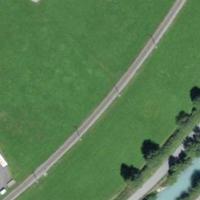
EUNIS habitat code: 52
Species observed at this site:
Cirsium heterophyllum
Fringilla coelebs